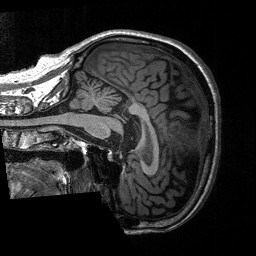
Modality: T1w
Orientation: sagittal
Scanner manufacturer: siemens
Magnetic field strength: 3 T
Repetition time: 2.3 s
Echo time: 0.00226 s